Question: This is my code
'''
import re
filenames = []
while True:
filename_input = input("Filename? ")
pattern = r'\[.*?\]'
re_filename = re.sub(pattern,"",filename_input)
filenames.append(re_filename)
if (filename_input == ""):
break
print(filenames)
'''
The function of this program is when a user enters a filename with additional parentheses, it removes the parentheses and the contents, appending it to a list and displaying all the filenames entered(after removing parentheses and content), the program will stop after an empty filename is entered.
But for some reason, I keep getting this output with an additional empty ' ' behind.
How do I get rid of it?
Here's the output:

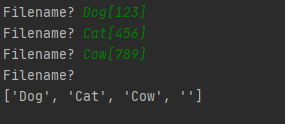
Answer: This is because at the last input you enter nothing. SO a empty value gets appended to the list. To get rid of this. Put the whole thing in a 'if' block like:
'''
import re
filenames = []
while True:
filename_input = input("Filename? ")
if not filename_input == "":
pattern = r'\[.*?\]'
re_filename = re.sub(pattern,"",filename_input)
filenames.append(re_filename)
else:
break
print(filenames)
'''